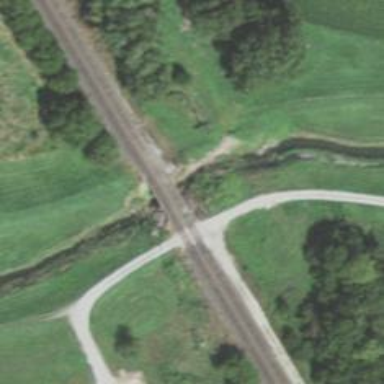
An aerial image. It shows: Railway track.